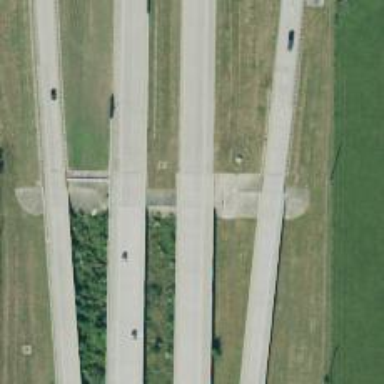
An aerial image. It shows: Motorway bridge.